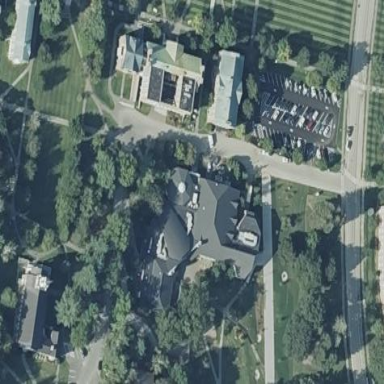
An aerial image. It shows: College building.